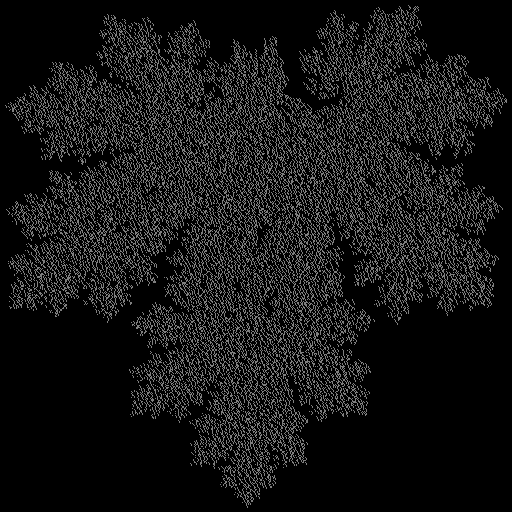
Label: maple_leaf